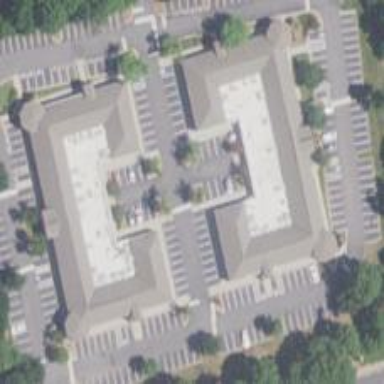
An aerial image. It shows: Office building.